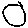
Label: circle